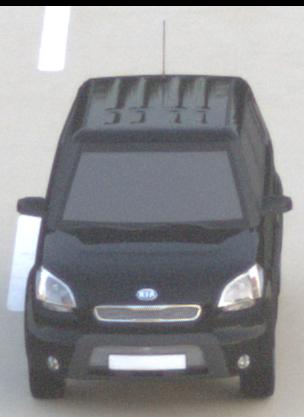
Make: KIA
Model: Soul 1.6
Detailed model: Soul (AM)
Model produced from: 2009/02
Model produced until: 2009/11
Doors: 5
Color: black
Road condition: dry road
Daytime: sunrise or sunset
Contrast: low contrast